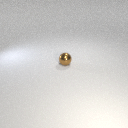
small brown metal sphere